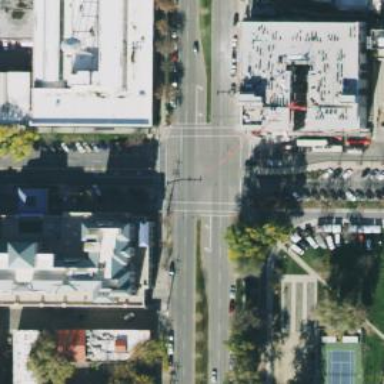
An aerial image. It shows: Crossing on the road with line markings.